Question: I'm working on getting a Raspberry pi project online. I've got some sample code writing a MYSQL database, and I've successfully got the domain pointer set up and I can get the data online using Apache. However, when I found some sample code online with ways to do these things it does not completely work for me. However, if I directly access a .php file with the database information it works.
Can anyone help me understand where I'm going wrong on the HTML side of things and why it won't show me the information correctly?
This is what I get.

My code is this:
connectdb.php
'''
<?PHP
DEFINE ('server' = '127.0.0.1');
DEFINE ('user_name' = 'root');
DEFINE ('password' = 'xxxxxxxx');
DEFINE ('database' = 'website_database');
$db_handle = mysql_connect(server, user_name, password, database);
$db_found = mysql_select_db($database, $db_handle);
?>
'''
My html site is:
'''
<html>
<head>
<title>Display Data into DB</title>
<style type="text/css">
table {
border: 2px solid red;
background-color: #FFC;
}
th {
border-bottom: 5px solid #000;
}
td {
border-bottom: 2px solid #666;
}
</style>
</head>
<body>
<a href="database.php">blah</a>
<h1> Display Data from DB </h1>
<?php
include('connectdb.php');
$sqlget = "SELECT * FROM templog";
$sqldata = mysqli_query($db_handle, $sqlget) or die('error getting db');
echo "<table>";
echo "<tr><th>ID</th><th>Date</th><th>Time</th>";
while($column = mysqli_fetch_array($sqldata, MYSQLI_ASSOC))
{
echo "<tr><td>";
echo $column['date'];
echo "</td><td>";
echo $column['time'];
echo "</td></tr>";
}
echo "</table>";
?>
</body>
</html>
'''
Any help would be great. I'm very new to this and just trying to get started with some basic functions. I'll literally have less than 15 functions passed through here so I'm not looking for many bells and whistles, just a little display and eventually a little input.
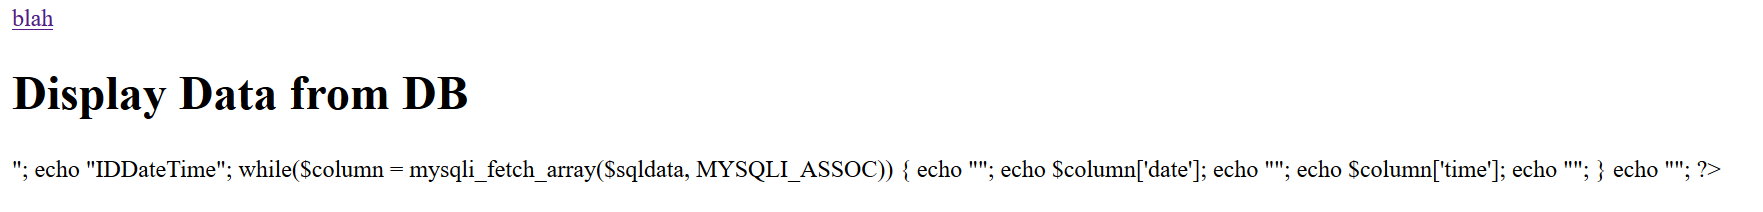
Answer: Suggesting that you use MySQLi as mysql is depreciated.
connectdb.php
'''
$mysqli = newMySQLi('localhost','root','xxxxxxx','website_database');
'''
your main driver
'''
<head>
<title>Display Data into DB</title>
<style type="text/css">
table {
border: 2px solid red;
background-color: #FFC;
}
th {
border-bottom: 5px solid #000;
}
td {
border-bottom: 2px solid #666;
}
</style>
</head>
<body>
<!-- no reason to href this <a href="database.php">blah</a> --->
<h1> Display Data from DB </h1>
<?php
include('connectdb.php');
$sqlget = "SELECT * FROM templog";
$results = $mySQLi->query($sqlget);
echo "<table>";
echo "<tr><th>ID</th><th>Date</th><th>Time</th>";
while($column = $results->fetch_assoc())
{
echo "<tr><td>";
echo $column['date'];
echo "</td><td>";
echo $column['time'];
echo "</td></tr>";
}
echo "</table>";
?>
</body>
'''